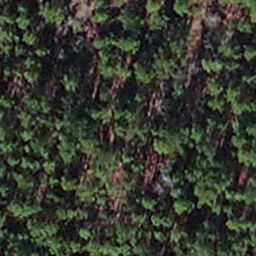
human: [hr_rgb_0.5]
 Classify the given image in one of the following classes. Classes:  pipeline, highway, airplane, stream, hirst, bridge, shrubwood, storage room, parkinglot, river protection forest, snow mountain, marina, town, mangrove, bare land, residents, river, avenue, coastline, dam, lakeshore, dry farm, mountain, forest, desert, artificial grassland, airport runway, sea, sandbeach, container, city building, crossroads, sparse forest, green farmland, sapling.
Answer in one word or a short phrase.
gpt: sapling